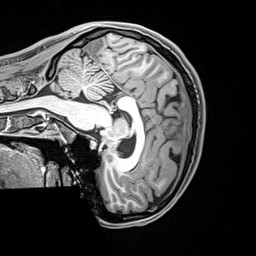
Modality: T1w
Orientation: sagittal
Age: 20
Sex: female
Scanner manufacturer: siemens
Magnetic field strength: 3 T
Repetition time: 2.4 s
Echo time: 0.00217 s